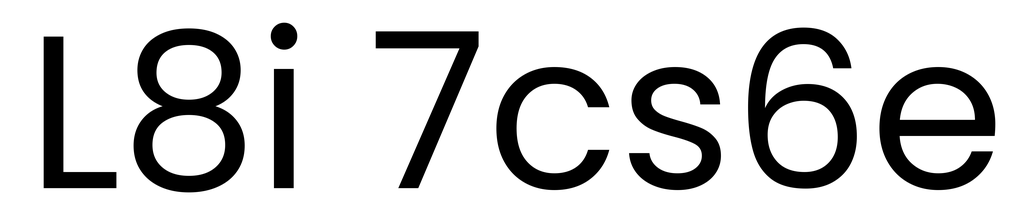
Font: Poppins-Regular